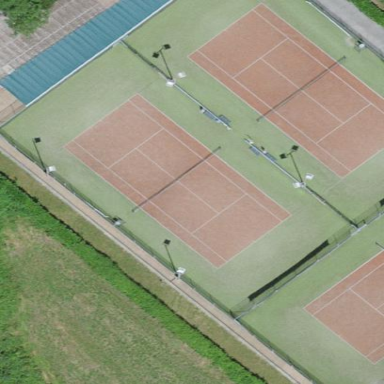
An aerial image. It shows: Tennis court in leisure pitch.